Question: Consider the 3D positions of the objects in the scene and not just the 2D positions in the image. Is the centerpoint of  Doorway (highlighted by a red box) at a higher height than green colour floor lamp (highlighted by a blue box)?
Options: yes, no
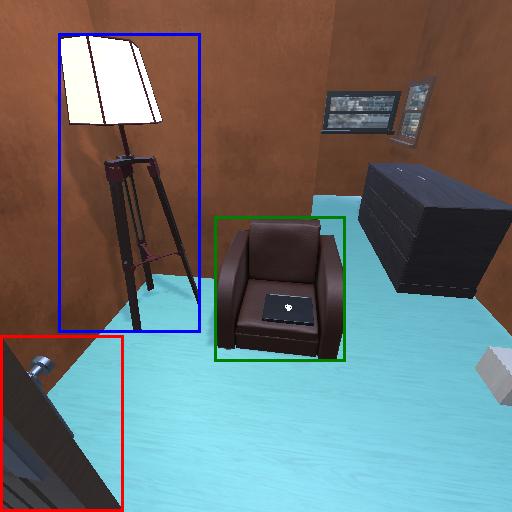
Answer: yes